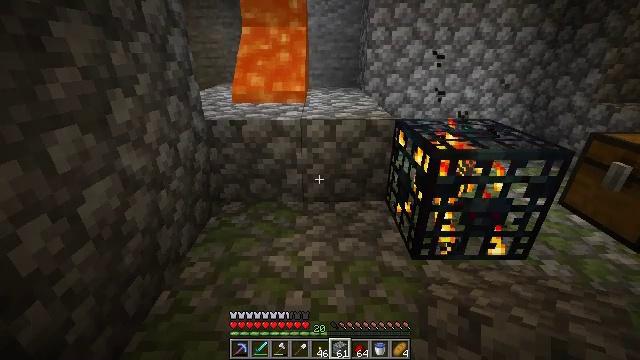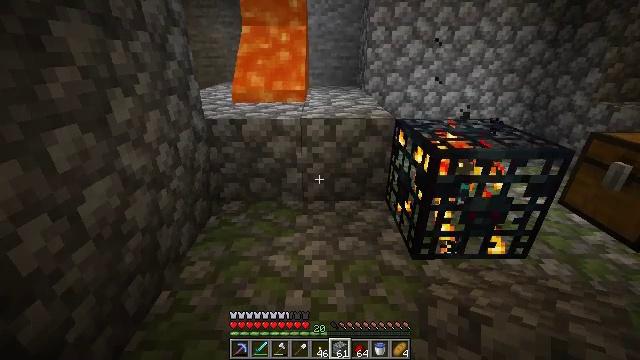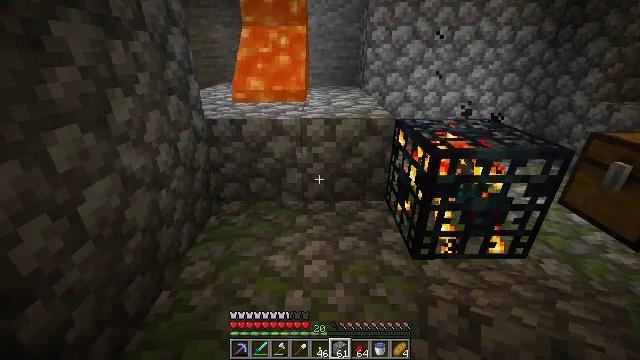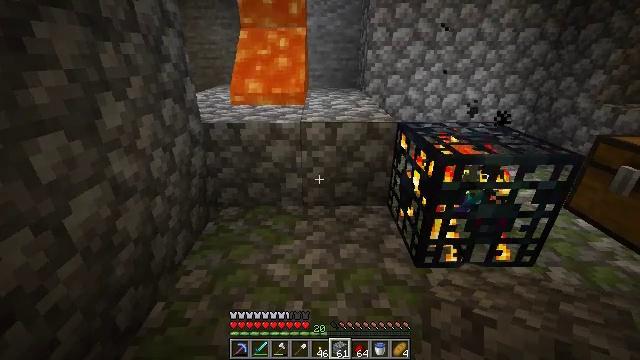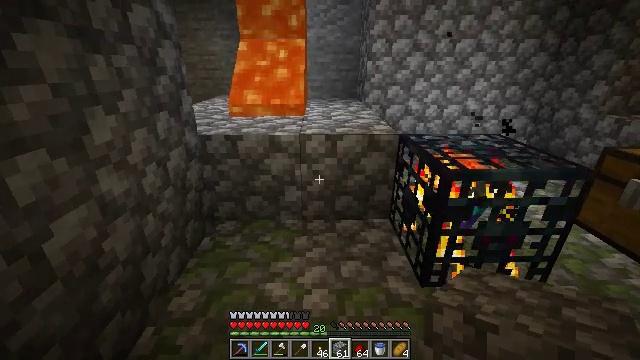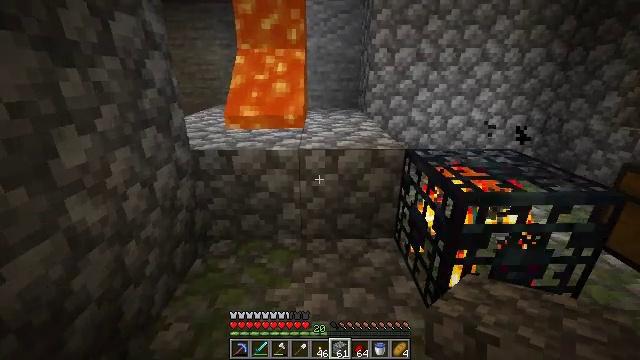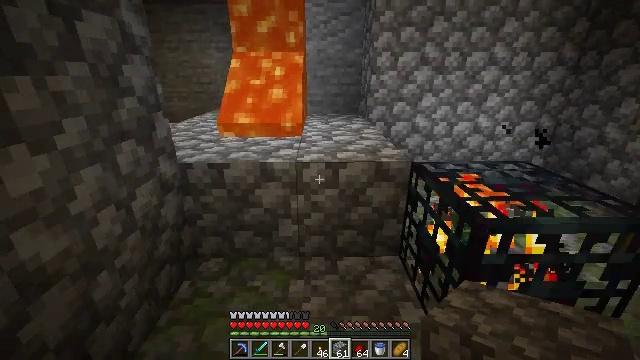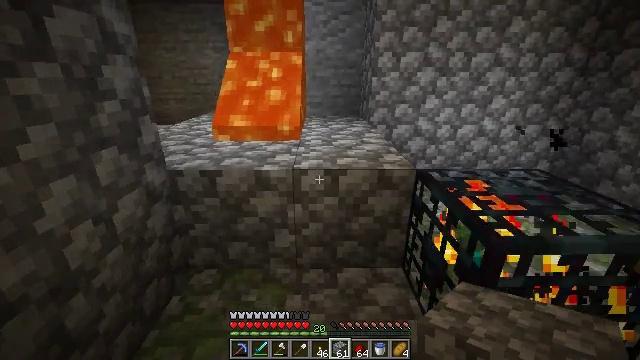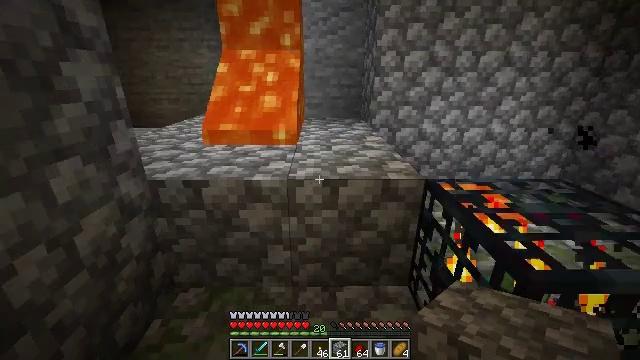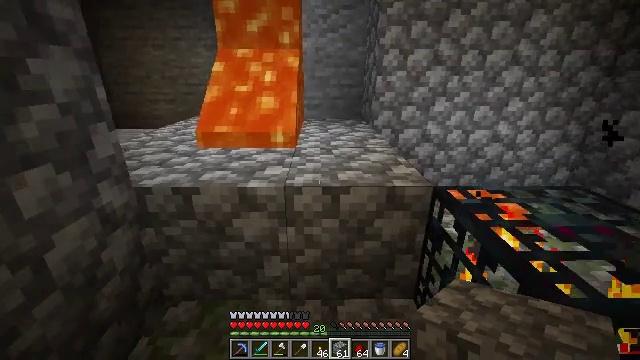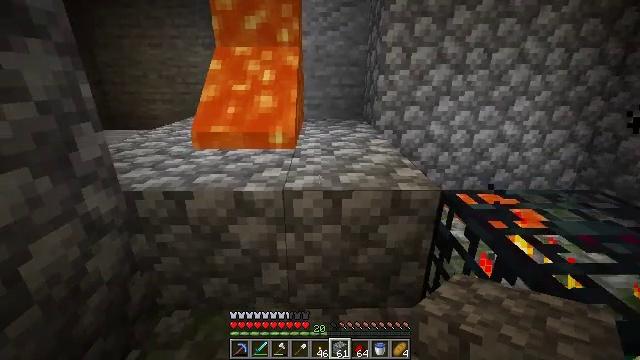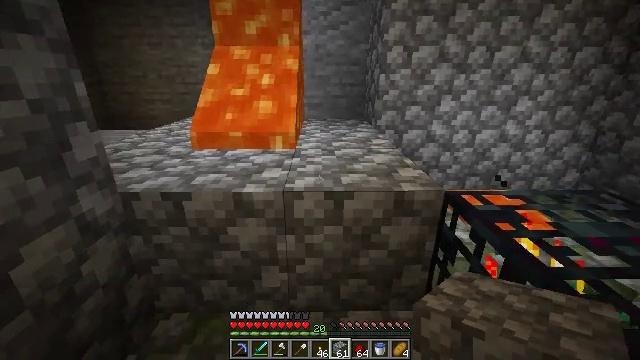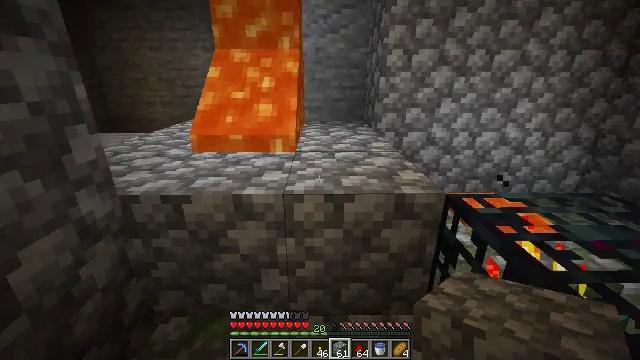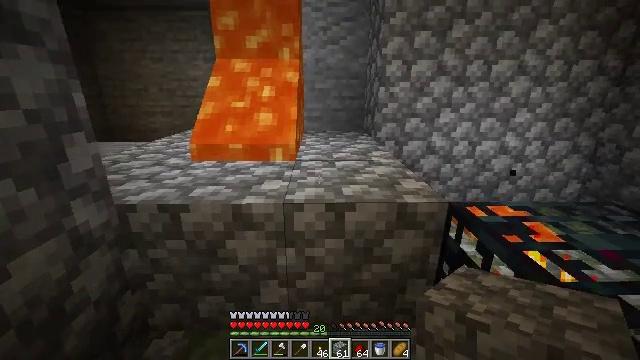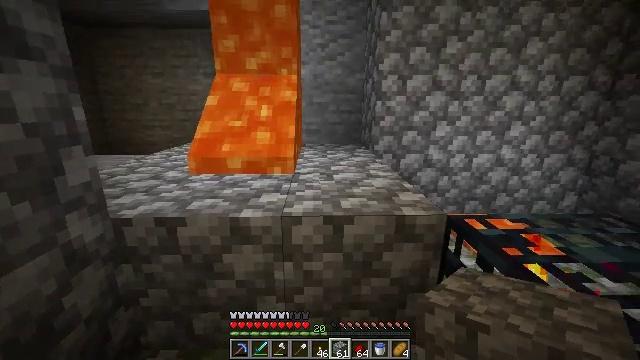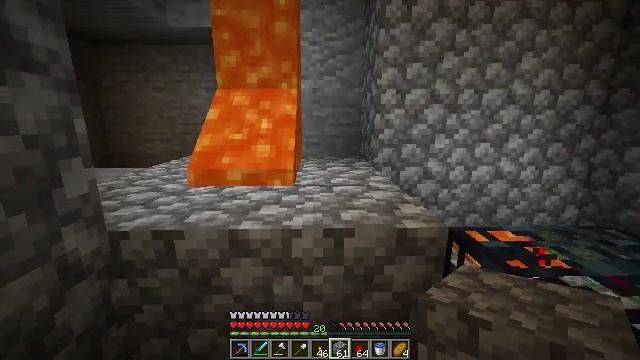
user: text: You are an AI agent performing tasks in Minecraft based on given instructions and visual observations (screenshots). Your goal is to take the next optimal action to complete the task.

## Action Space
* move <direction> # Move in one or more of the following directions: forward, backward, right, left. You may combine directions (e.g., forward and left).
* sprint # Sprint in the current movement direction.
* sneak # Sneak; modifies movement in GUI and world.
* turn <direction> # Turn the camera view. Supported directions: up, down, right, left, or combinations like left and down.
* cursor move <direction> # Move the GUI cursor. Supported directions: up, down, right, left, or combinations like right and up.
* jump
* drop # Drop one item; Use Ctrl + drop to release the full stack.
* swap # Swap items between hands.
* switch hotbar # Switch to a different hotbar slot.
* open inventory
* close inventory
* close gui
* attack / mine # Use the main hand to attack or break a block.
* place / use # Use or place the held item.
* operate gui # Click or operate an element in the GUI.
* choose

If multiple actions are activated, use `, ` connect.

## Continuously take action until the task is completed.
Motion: motion action
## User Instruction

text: Stop mobs spawning by breaking the spawner.
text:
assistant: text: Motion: no_op
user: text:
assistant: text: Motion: no_op
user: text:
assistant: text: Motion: move forward
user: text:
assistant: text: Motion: move forward, turn up
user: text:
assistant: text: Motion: move forward, turn up
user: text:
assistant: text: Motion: move forward
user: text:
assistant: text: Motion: move forward
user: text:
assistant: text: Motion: move forward
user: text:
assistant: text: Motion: no_op
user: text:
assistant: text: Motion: no_op
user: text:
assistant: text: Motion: no_op
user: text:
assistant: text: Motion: no_op
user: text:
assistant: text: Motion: turn up
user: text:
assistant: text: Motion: turn up
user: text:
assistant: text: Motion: turn up
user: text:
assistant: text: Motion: turn up
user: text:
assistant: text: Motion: turn up
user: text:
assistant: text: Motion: turn up
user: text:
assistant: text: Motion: turn up
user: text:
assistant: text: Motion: no_op
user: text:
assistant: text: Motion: no_op
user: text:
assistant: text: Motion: turn right and down
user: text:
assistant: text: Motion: turn right and down
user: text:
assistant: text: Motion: turn right and down
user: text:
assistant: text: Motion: turn right and down
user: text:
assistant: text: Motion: turn right and down
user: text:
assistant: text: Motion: no_op
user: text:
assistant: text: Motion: no_op
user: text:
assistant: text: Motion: no_op
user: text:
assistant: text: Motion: switch to hotbar 2